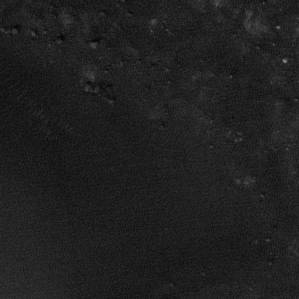
Label: frost